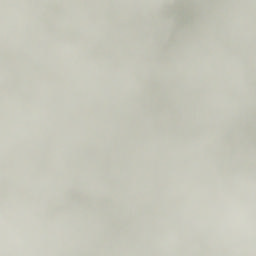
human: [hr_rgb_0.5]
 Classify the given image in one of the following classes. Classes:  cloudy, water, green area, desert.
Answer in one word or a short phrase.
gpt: cloudy